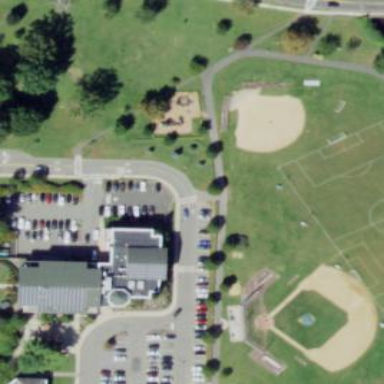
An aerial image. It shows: Softball pitch for leisure land activities.